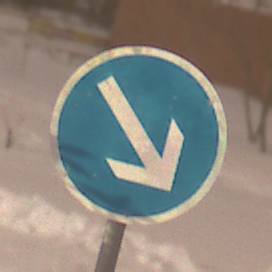
Verkehrszeichen: VorgeschriebeneVorbeifahrtRechts
Umgebung: Outdoor, Urban
Tageszeit: Night
Wetter: Overcast
Licht: Artificial
Jahreszeit: Winter
Kontrast: MediumContrast